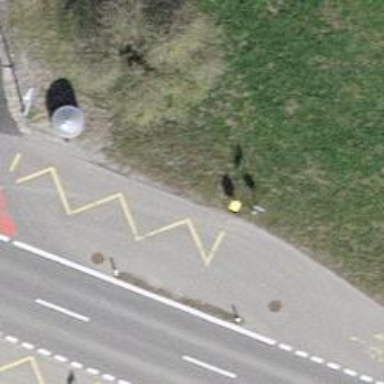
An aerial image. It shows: Post box.